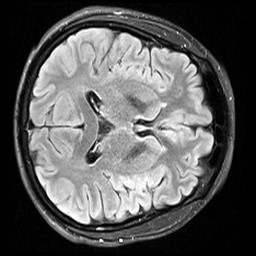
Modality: FLAIR
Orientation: axial
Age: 26
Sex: male
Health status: healthy
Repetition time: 12 s
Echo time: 0.095 s